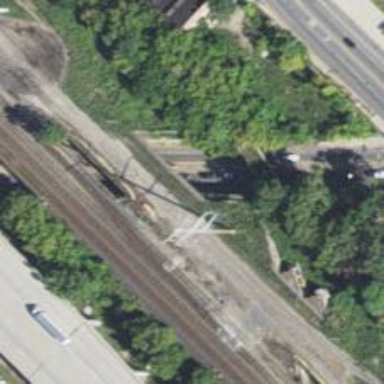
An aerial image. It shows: Abandoned railroad bridge.